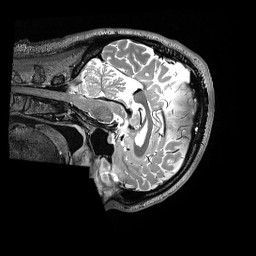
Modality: T2w
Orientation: sagittal
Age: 47
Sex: male
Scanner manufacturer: siemens
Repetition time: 3.2 s